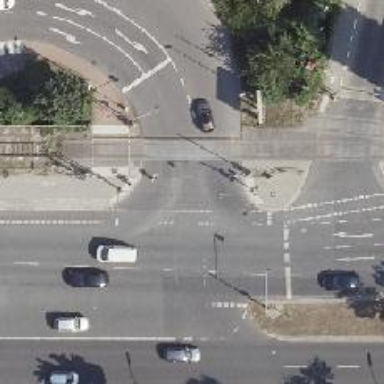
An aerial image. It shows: Road crossing with traffic signals.